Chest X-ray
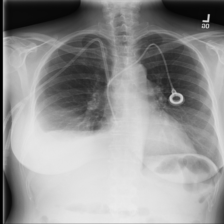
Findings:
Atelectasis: negative
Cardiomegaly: negative
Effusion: positive
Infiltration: negative
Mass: negative
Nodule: negative
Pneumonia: negative
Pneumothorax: negative
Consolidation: negative
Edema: negative
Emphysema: negative
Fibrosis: negative
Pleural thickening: negative
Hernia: negative